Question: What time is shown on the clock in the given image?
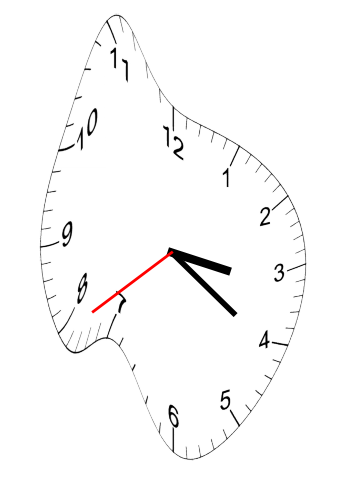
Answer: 03:20:39